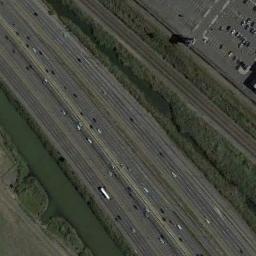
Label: freeway